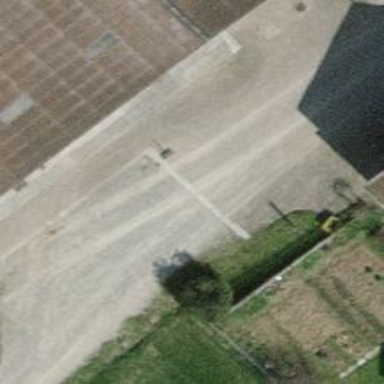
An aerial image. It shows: Farm.